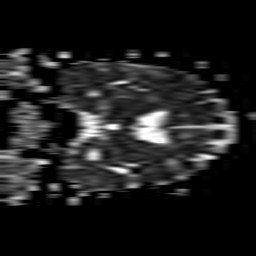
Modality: ADC
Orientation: coronal
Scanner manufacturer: philips
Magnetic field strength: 1.5 T
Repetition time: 3.4 s
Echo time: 0.06922 s